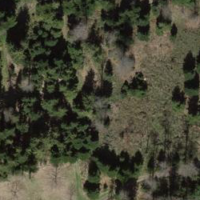
EUNIS habitat code: 44
Species observed at this site:
Sorbus aucuparia